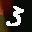
Label: 3